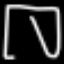
Label: pants